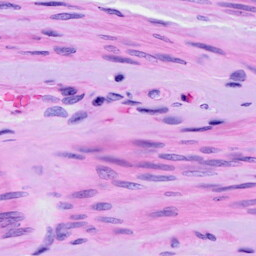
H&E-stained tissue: Ovarian